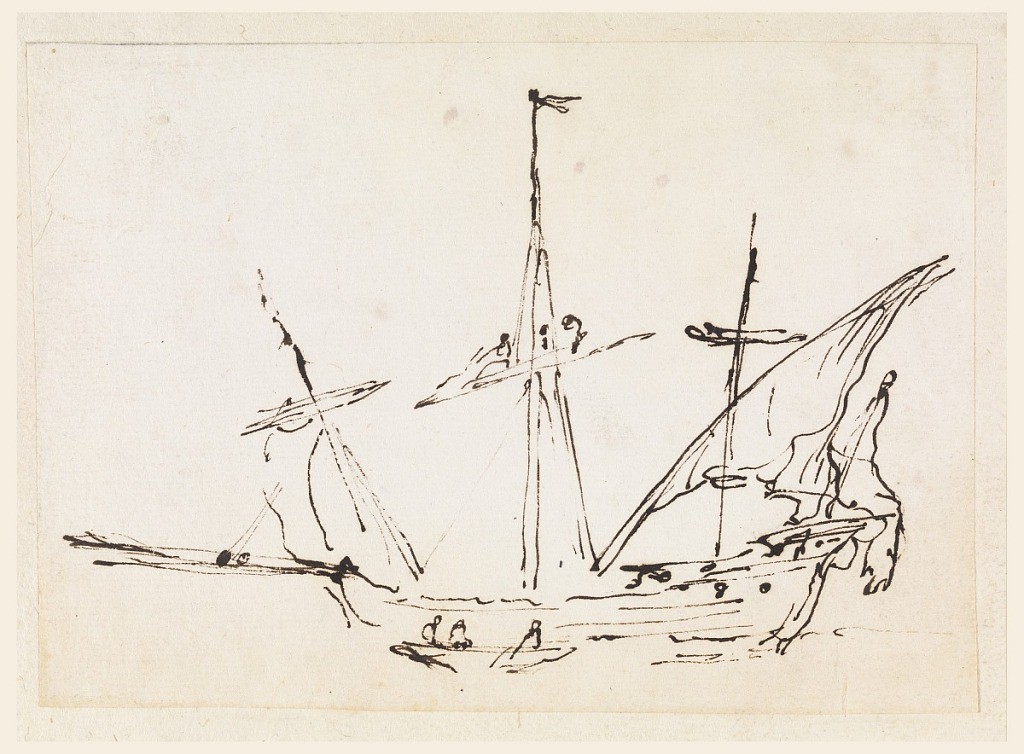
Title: A Sailing Vessel
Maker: Filippo Marchionni, Italian, 1732–1805
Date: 1770–1800
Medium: Pen and ink on laid paper
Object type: Drawing
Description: In front of sailing vessel is a rowing barge with three figures. Three men are working upon the yard of the main mast.